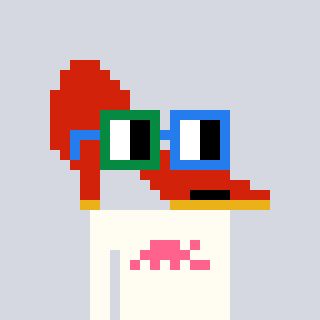
a pixel art character with square green and blue glasses, a highheel-shaped head and a grayscale-colored body on a cool background